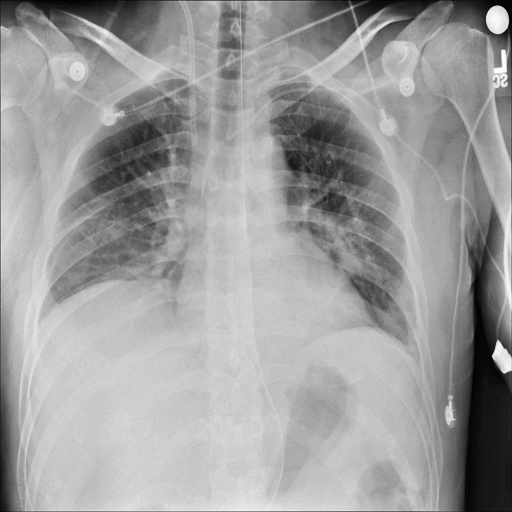
Finding: NORMAL